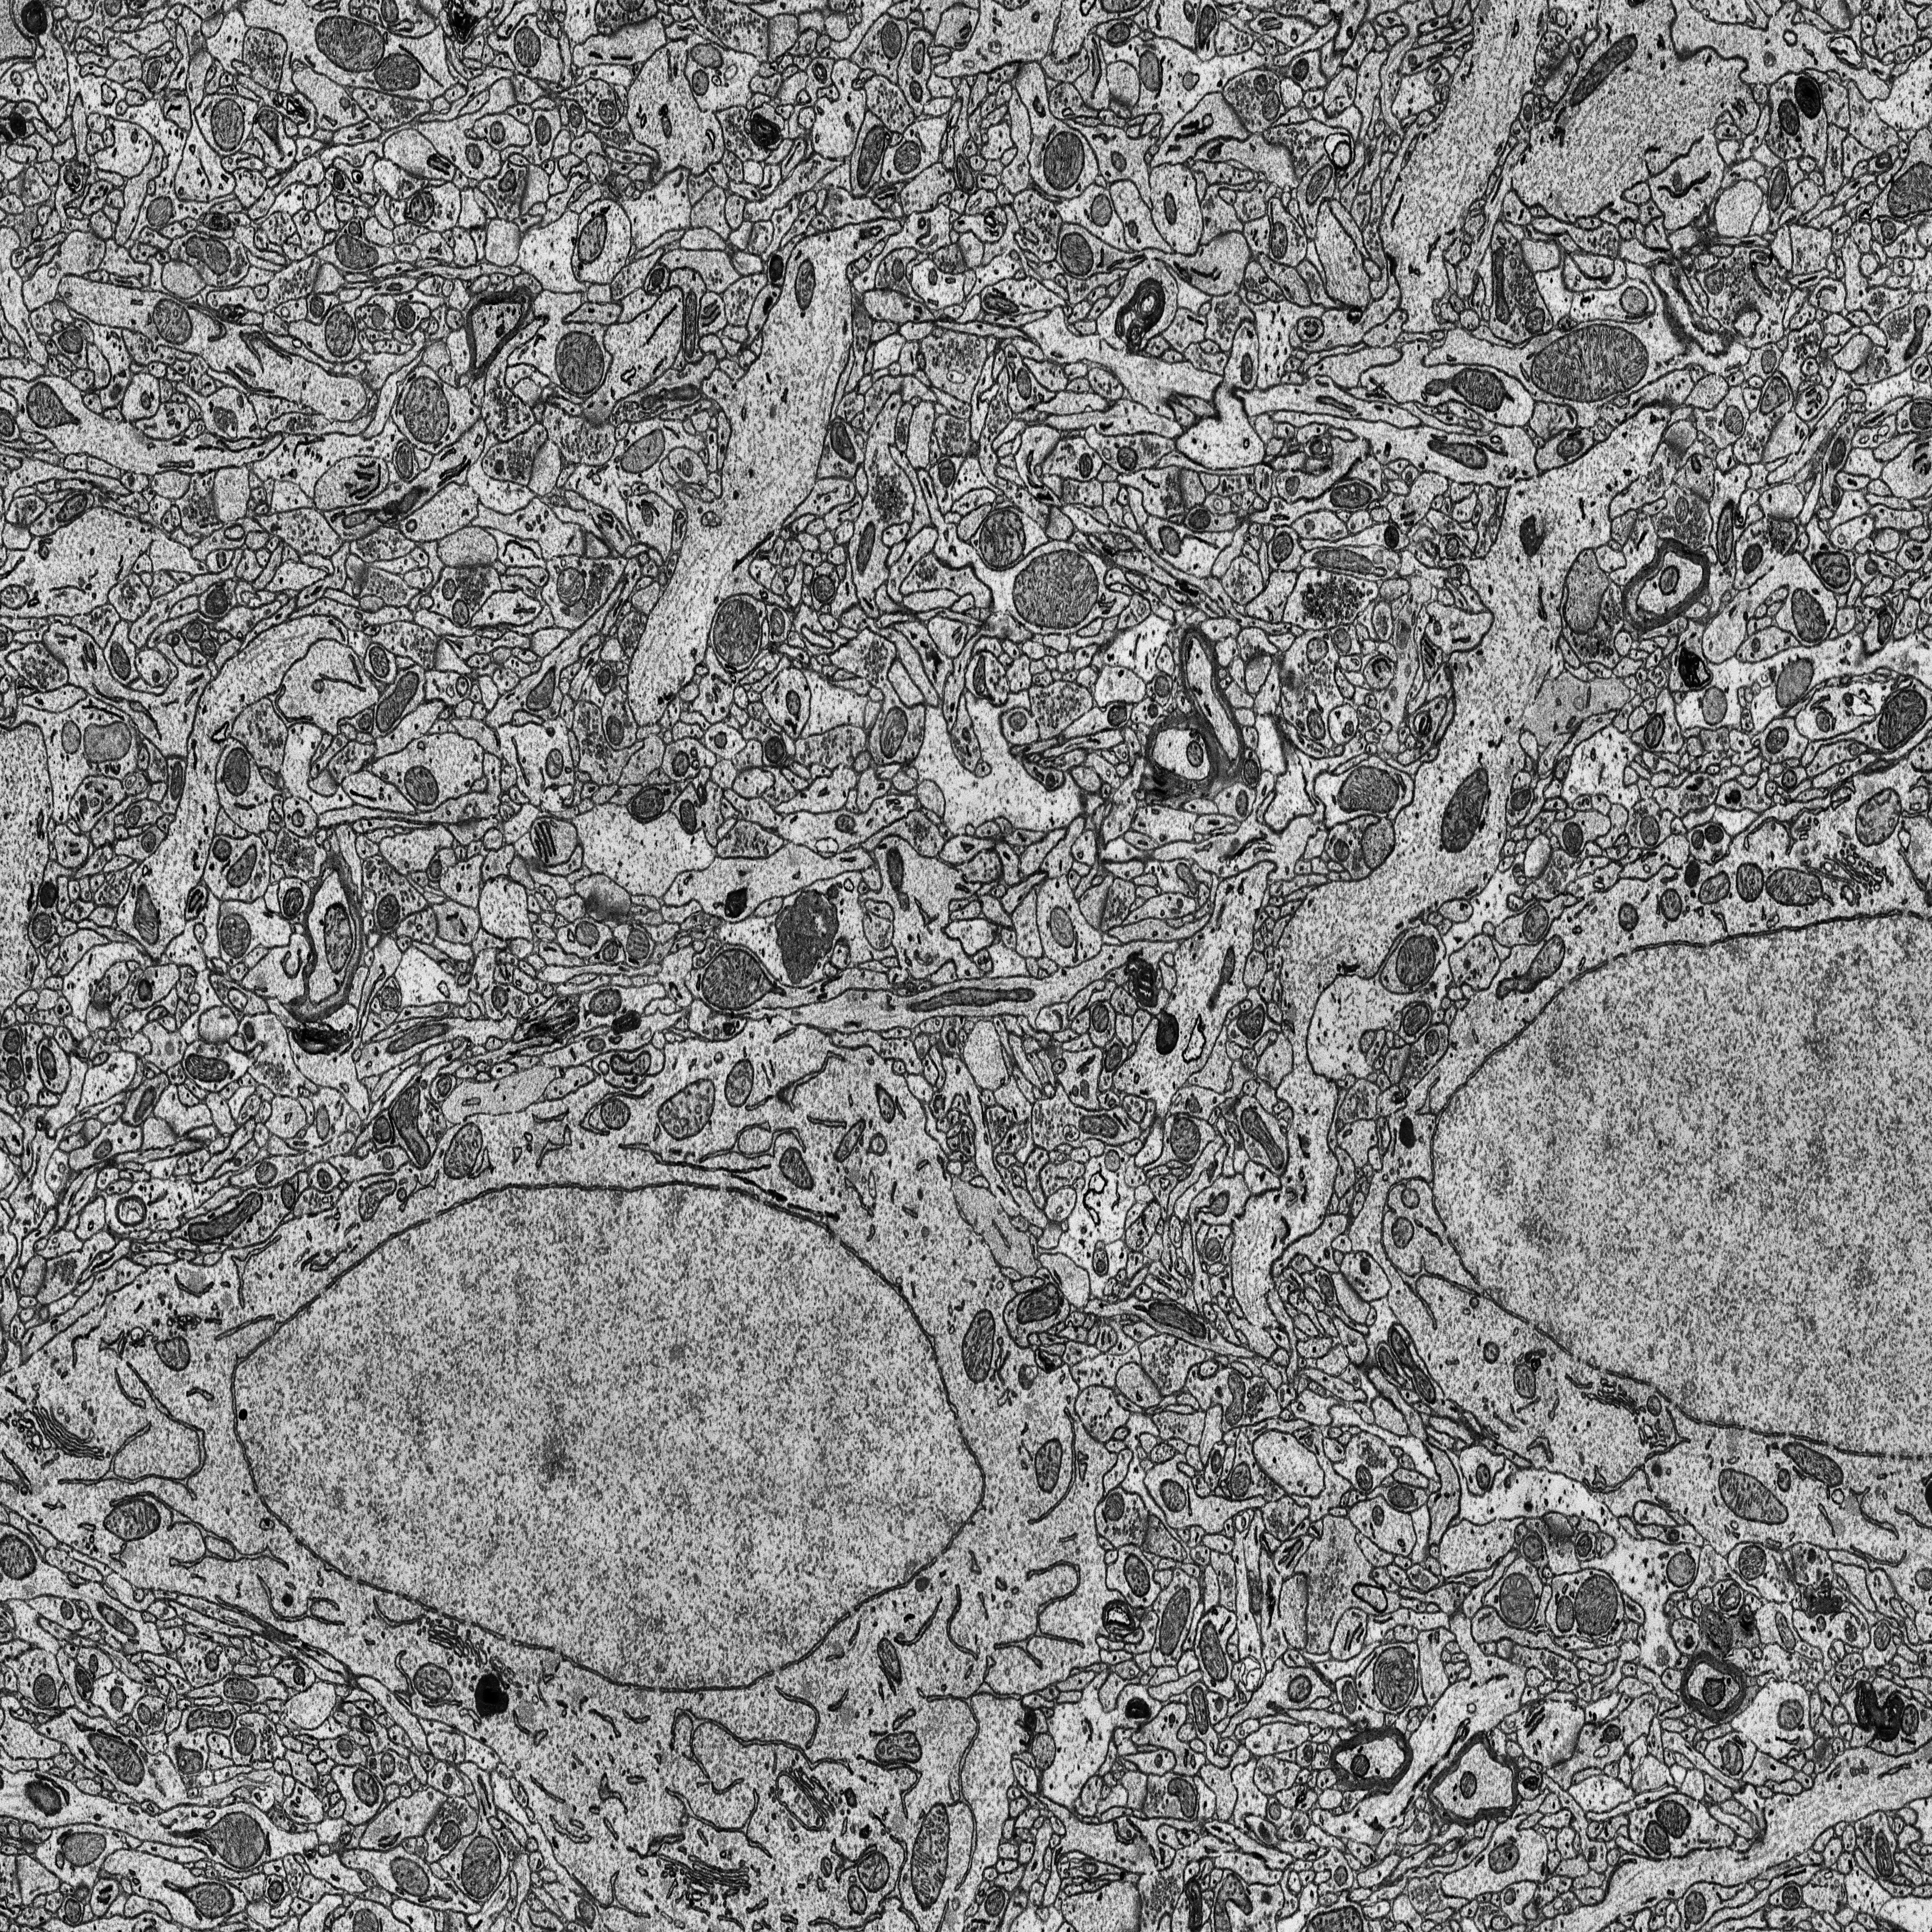
Electron microscopy slice of rat cortex tissue
Slice depth (z): 273
Mitochondria instances in slice: 391